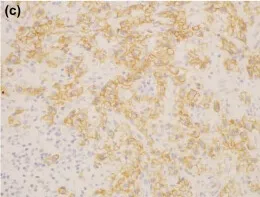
Lymph node biopsy showed multicentric Castleman's disease of PC type. (c) IHC staining CD138 PC expression is positive and shows cell membrane staining.
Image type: pathology (immunostaining)